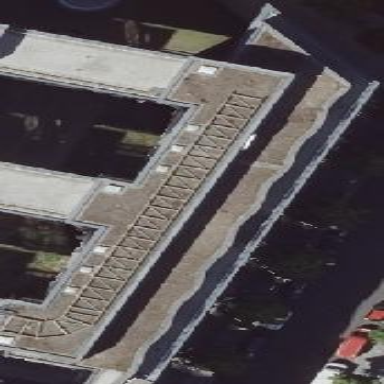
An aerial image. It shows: Office building.